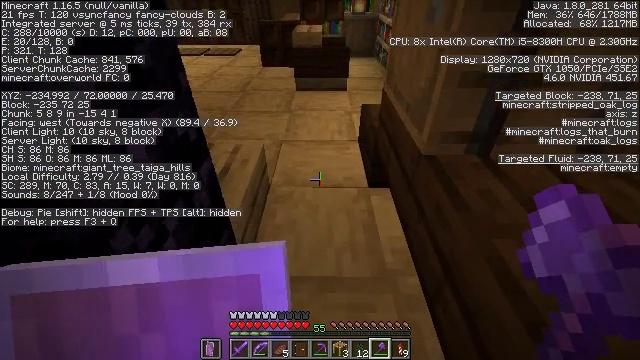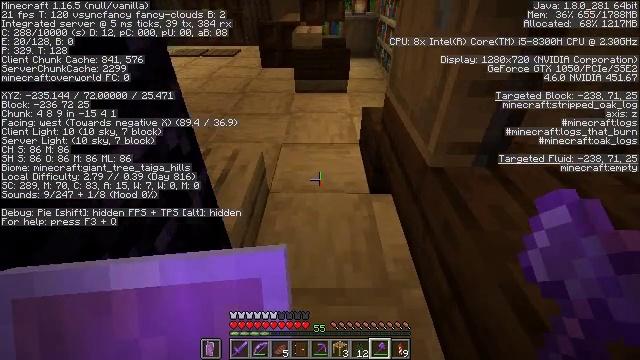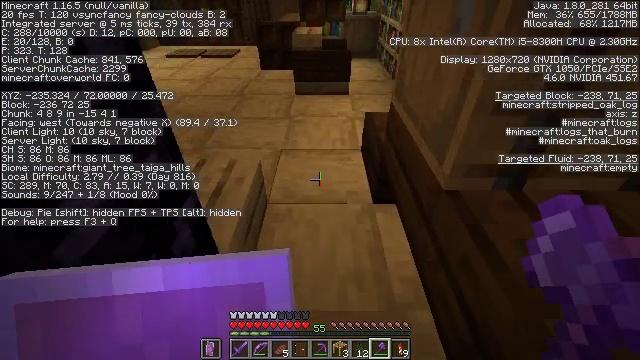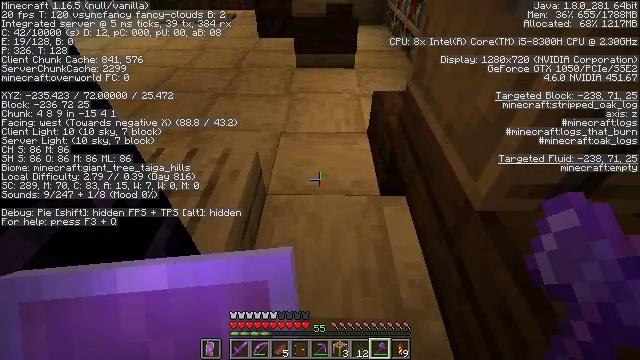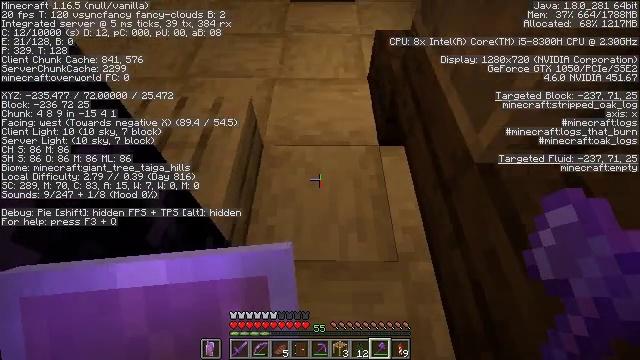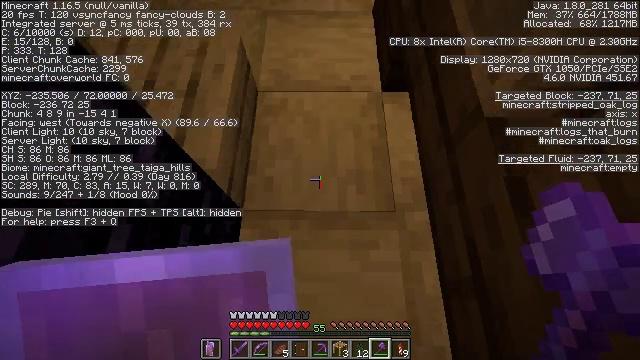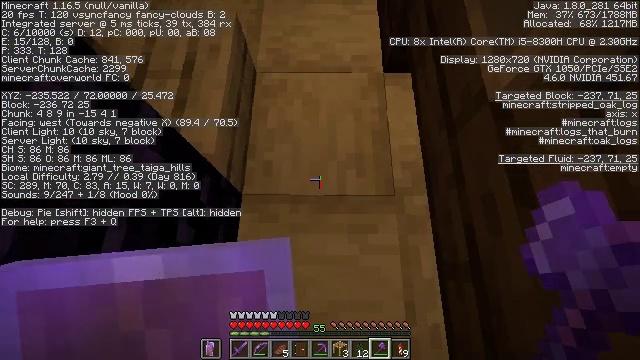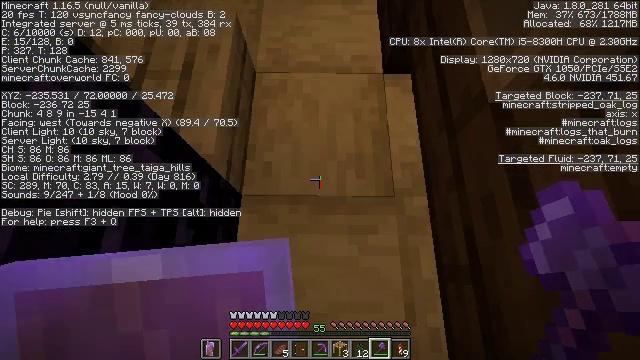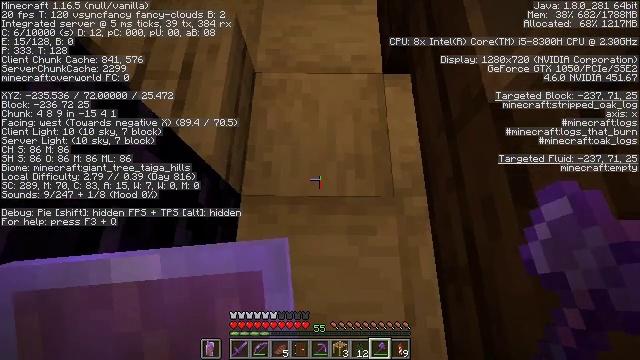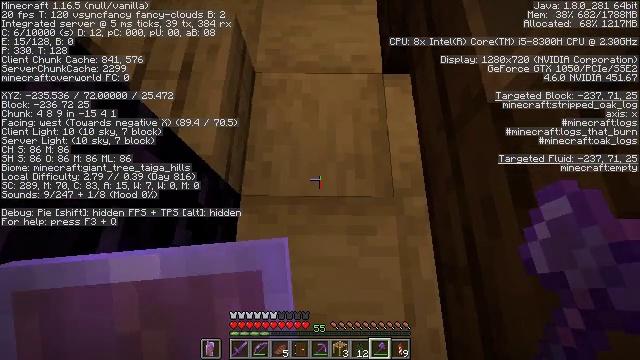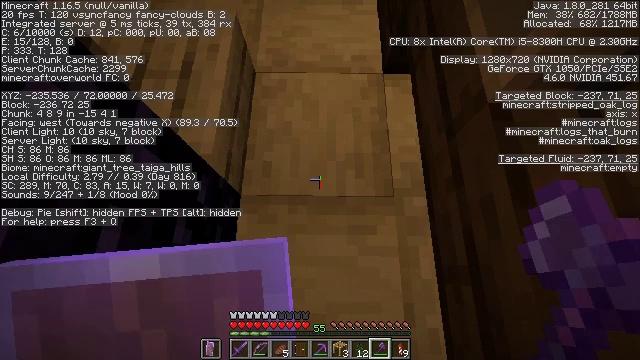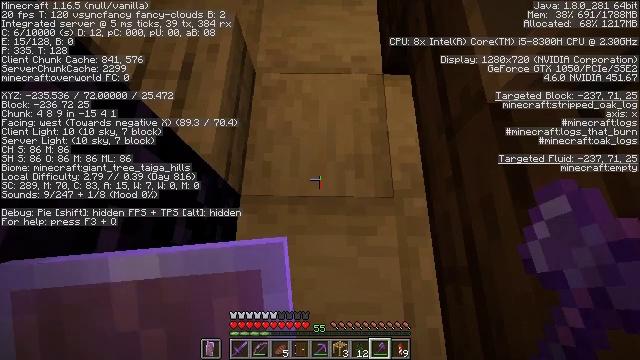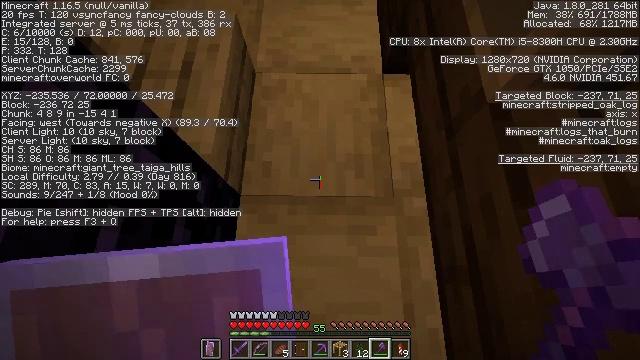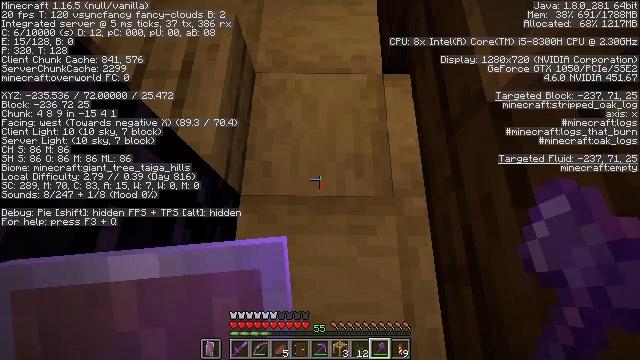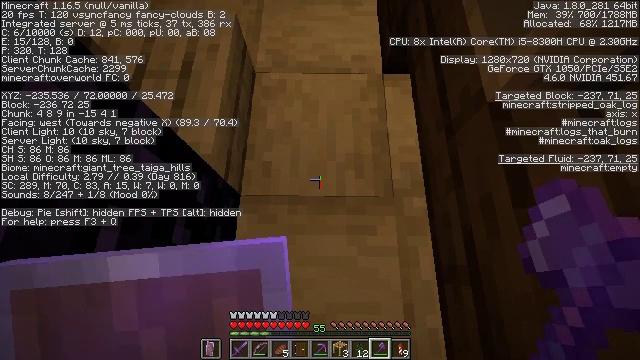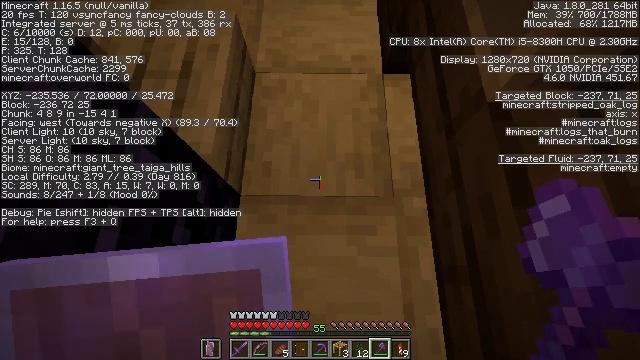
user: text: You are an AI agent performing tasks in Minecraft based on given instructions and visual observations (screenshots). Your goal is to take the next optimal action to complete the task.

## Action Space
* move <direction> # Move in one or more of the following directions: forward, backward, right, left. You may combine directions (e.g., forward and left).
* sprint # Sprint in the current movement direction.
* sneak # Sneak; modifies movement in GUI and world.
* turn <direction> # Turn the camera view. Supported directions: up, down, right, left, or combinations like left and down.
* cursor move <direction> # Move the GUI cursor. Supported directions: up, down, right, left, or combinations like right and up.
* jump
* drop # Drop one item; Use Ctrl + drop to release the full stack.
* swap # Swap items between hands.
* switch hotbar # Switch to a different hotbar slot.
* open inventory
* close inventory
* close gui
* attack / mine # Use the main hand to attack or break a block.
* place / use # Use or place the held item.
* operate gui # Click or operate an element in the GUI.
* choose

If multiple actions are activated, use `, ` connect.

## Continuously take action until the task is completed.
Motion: motion action
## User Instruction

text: drop netherite axe
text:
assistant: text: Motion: move forward
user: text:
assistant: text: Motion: move forward
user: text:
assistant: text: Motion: turn down
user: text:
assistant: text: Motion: turn down
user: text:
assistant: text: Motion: turn down
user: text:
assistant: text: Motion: turn down
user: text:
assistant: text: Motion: no_op
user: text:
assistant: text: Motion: no_op
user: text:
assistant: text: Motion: no_op
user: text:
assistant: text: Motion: no_op
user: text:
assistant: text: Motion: no_op
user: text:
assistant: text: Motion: no_op
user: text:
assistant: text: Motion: no_op
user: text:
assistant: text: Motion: no_op
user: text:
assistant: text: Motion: no_op
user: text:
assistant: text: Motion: no_op
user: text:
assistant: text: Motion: no_op
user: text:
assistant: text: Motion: no_op
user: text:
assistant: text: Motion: no_op
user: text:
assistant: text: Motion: no_op
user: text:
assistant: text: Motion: no_op
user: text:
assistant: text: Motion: no_op
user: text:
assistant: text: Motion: no_op
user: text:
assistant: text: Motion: no_op
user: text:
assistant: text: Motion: no_op
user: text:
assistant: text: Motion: no_op
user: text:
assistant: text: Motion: no_op
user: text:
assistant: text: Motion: no_op
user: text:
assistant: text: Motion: drop
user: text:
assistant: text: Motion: drop